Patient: sex M, age 64
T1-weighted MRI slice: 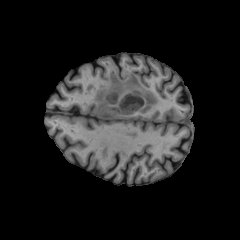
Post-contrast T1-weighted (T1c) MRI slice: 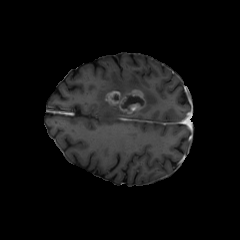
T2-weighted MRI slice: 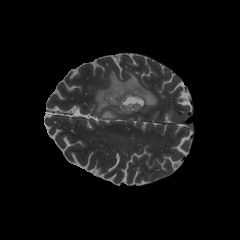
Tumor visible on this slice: yes
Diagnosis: Glioblastoma, IDH-wildtype
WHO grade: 4